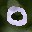
Label: 0